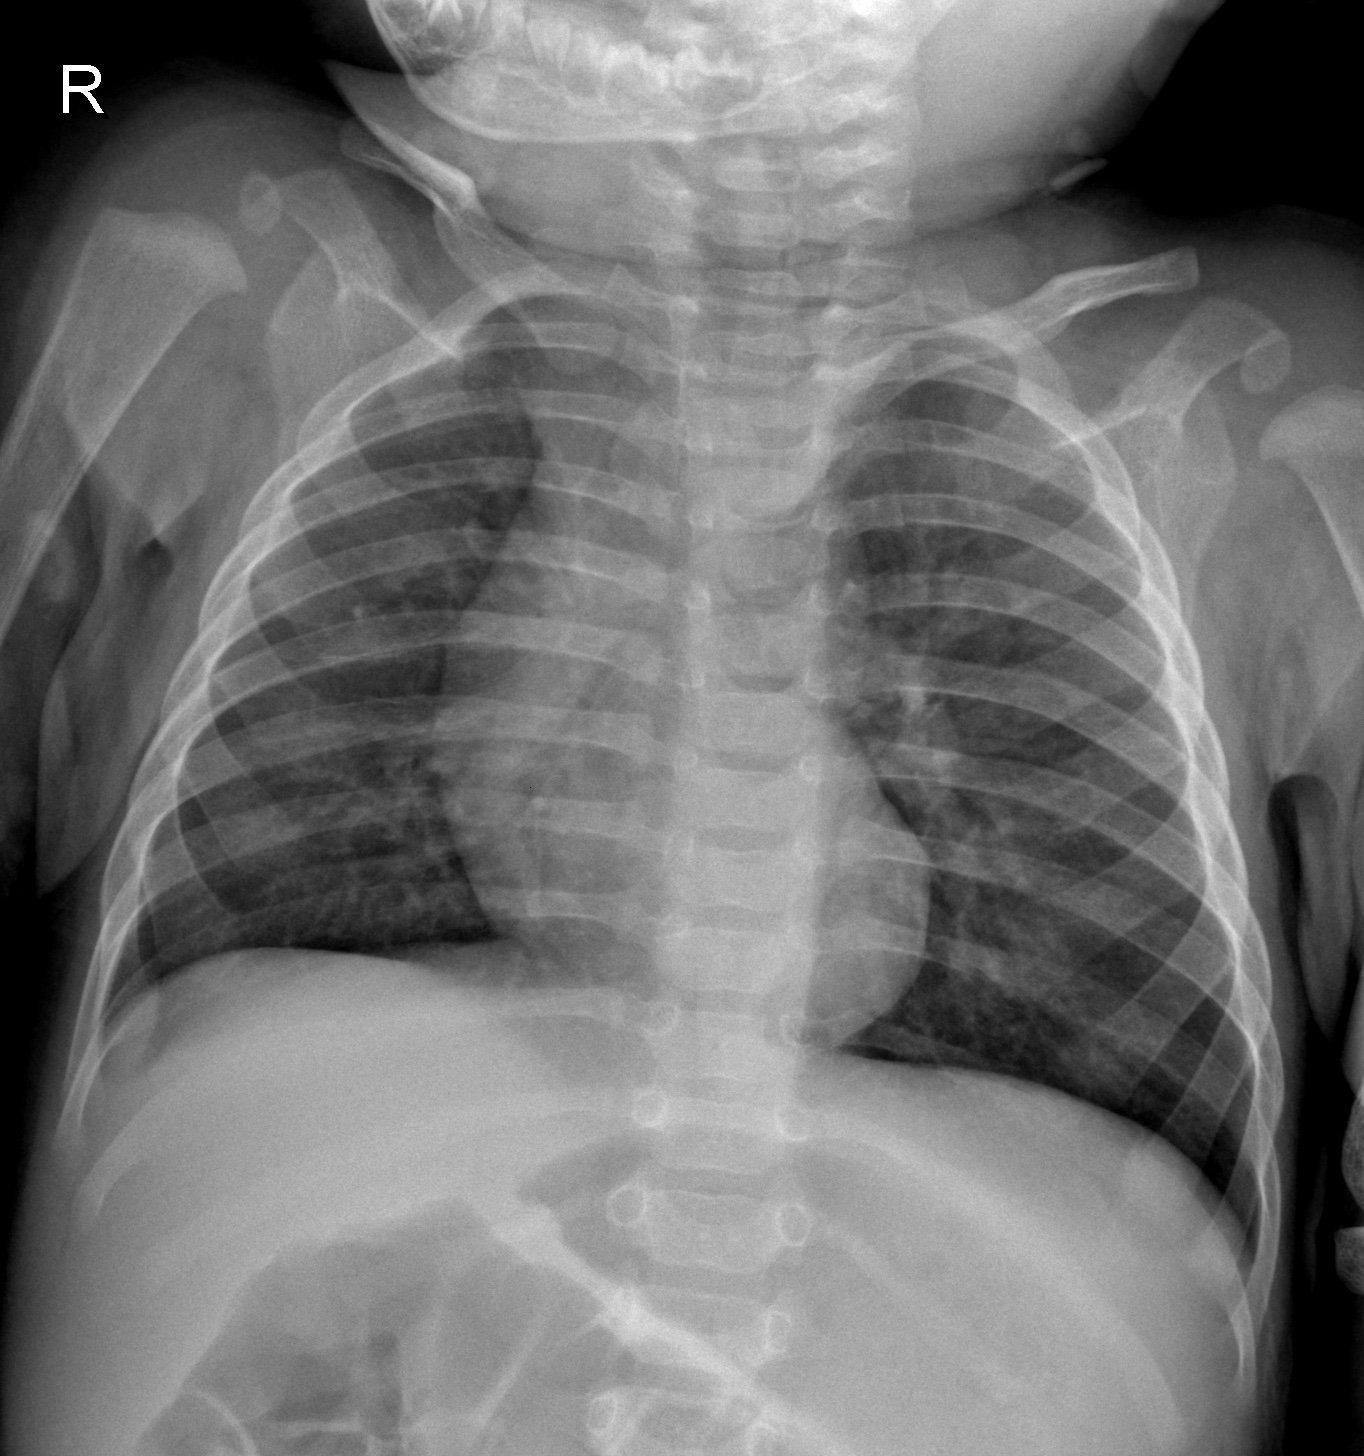
Diagnosis: NORMAL